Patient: sex F, age 55
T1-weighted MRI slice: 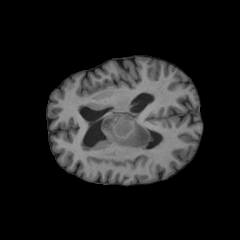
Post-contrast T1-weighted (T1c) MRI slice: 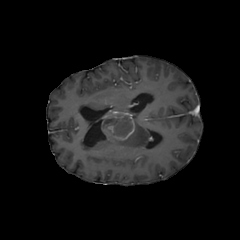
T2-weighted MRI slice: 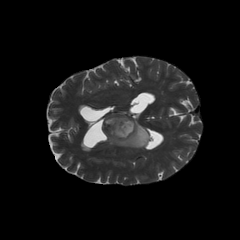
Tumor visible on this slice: yes
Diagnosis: Glioblastoma, IDH-wildtype
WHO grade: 4